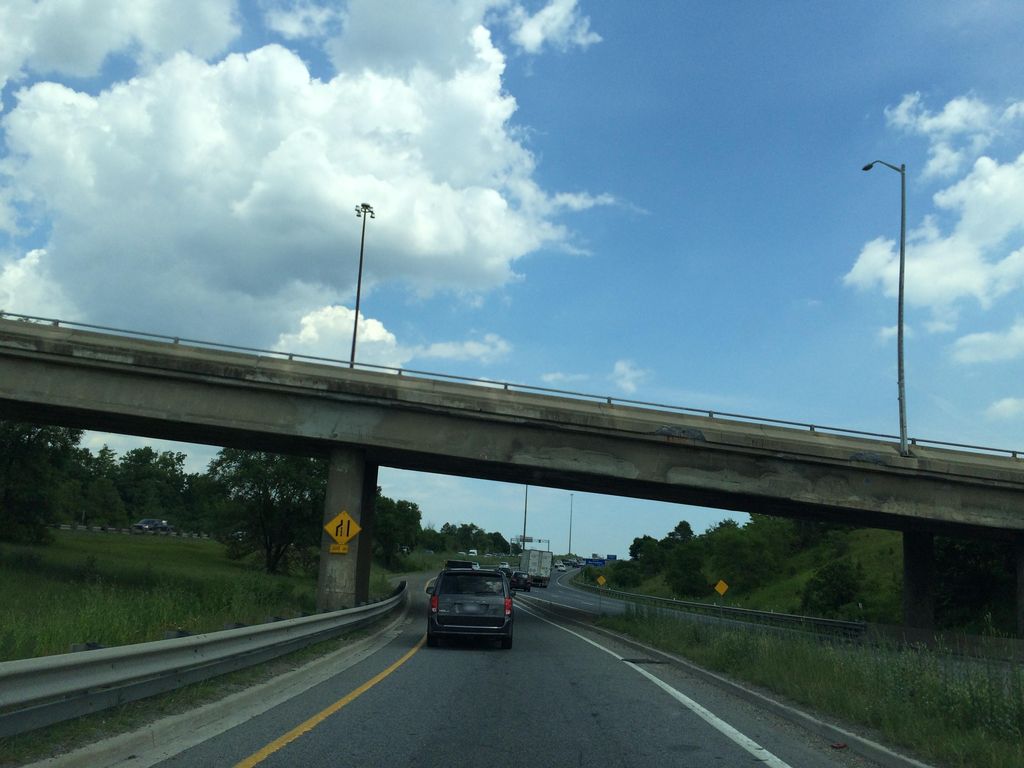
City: hamilton